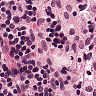
Metastatic tissue present: no